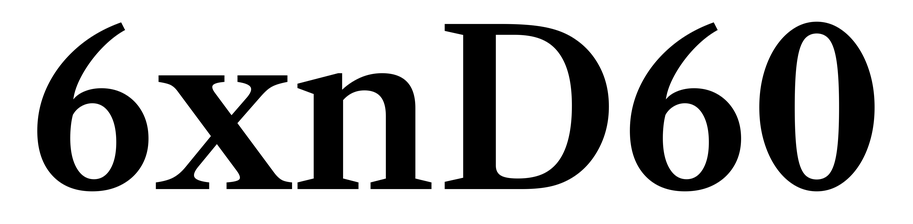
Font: LibreCaslonText_SemiBold